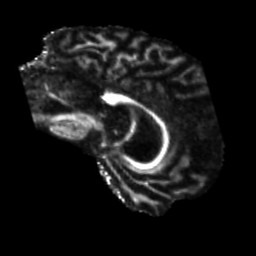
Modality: FA
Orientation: sagittal
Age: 55
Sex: male
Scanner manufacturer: siemens
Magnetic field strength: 3 T
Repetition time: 5.25 s
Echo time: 0.08 s